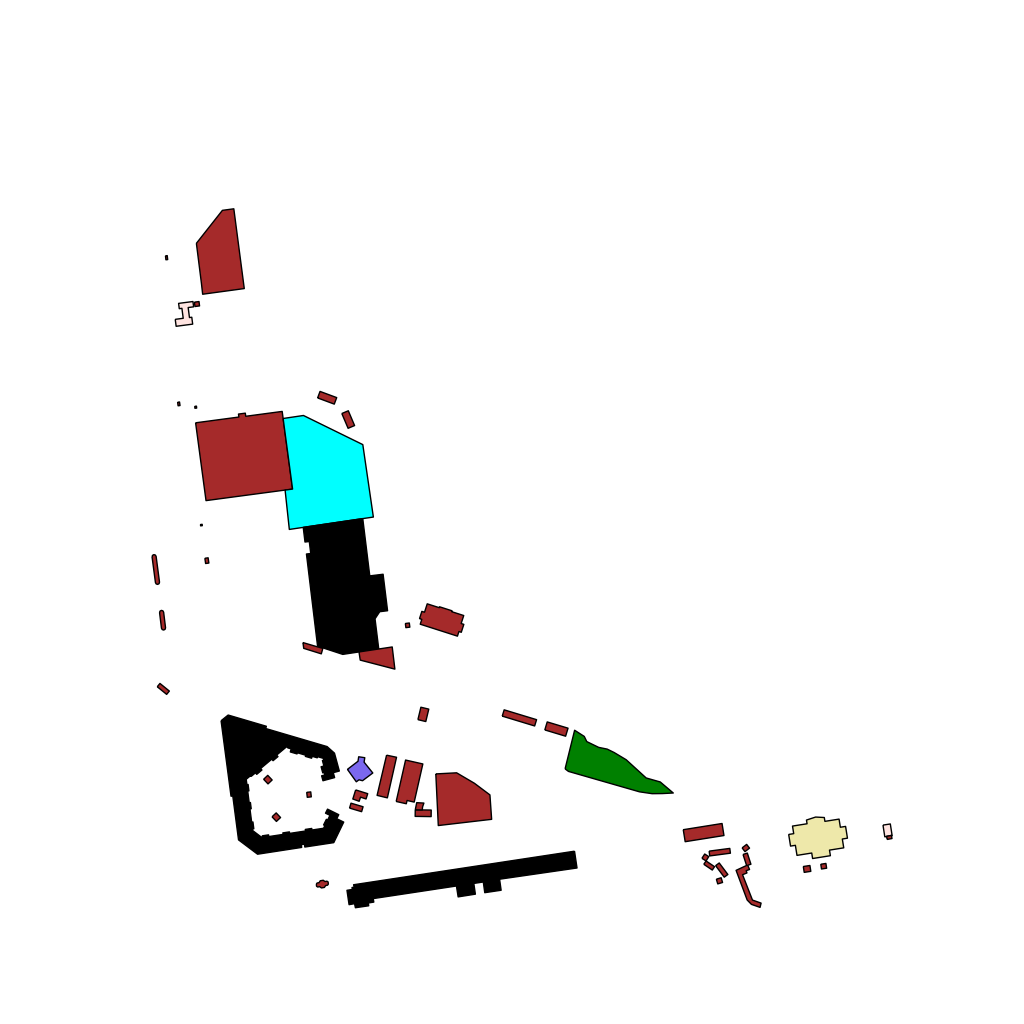
Tags: overhead vector_map, business, recreation, residential, special, modern, high_rise, individual_rise, low_rise, density_1, Building, Facility, Gas, Mall, Park, Resto, Ythsport, 1.0 km²